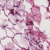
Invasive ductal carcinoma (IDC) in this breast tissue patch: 0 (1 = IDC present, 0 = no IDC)